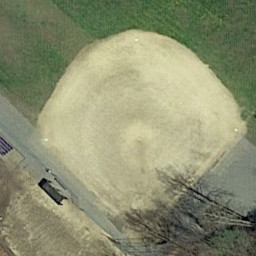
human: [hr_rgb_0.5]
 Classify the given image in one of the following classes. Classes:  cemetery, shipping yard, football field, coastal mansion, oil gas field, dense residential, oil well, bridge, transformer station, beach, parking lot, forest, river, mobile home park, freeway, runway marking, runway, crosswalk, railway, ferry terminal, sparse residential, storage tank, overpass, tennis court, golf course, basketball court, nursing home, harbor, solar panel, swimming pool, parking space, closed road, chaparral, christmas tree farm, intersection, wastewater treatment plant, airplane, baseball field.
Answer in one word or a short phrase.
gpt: baseball field